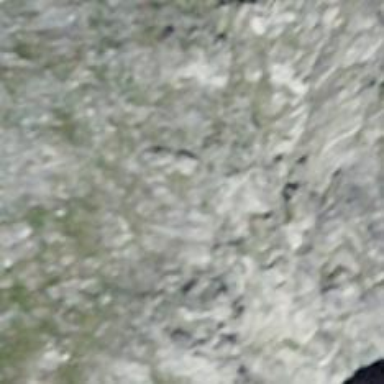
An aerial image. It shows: Natural cliff.